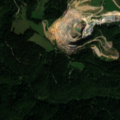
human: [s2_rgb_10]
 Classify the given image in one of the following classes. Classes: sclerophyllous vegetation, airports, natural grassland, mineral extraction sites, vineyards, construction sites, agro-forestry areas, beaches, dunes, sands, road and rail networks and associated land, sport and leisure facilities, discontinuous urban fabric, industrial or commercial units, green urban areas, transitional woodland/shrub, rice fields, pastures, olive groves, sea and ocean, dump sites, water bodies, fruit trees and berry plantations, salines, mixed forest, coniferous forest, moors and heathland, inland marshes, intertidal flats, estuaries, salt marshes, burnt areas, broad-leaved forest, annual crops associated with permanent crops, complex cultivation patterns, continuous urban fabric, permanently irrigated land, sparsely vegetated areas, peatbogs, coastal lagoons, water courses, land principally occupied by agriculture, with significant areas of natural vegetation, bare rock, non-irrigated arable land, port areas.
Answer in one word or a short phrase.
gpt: mineral extraction sites, land principally occupied by agriculture, with significant areas of natural vegetation, coniferous forest, mixed forest